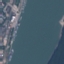
Land use / land cover class: River